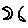
Label: moon